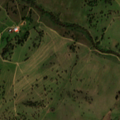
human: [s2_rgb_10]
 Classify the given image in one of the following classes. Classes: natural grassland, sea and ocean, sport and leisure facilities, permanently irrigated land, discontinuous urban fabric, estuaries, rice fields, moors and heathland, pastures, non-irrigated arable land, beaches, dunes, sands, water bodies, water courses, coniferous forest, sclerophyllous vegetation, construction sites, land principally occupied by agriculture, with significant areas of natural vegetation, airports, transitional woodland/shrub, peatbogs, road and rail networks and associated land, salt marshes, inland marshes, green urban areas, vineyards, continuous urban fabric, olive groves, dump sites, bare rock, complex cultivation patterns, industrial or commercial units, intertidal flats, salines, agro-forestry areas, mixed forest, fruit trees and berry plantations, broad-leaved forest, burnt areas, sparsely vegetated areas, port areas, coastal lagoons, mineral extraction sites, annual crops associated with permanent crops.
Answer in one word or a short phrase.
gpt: non-irrigated arable land, pastures, complex cultivation patterns, agro-forestry areas, broad-leaved forest